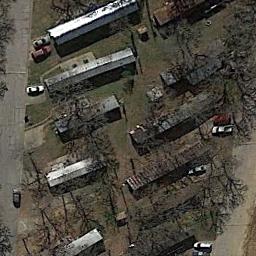
Label: residential